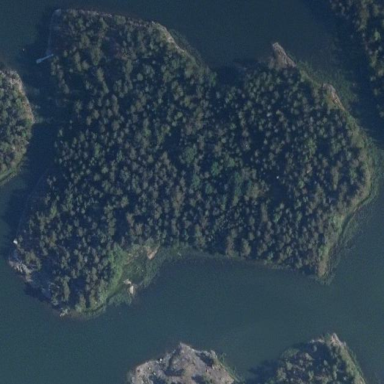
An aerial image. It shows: Islet located along the natural coastline.